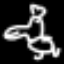
Label: frog